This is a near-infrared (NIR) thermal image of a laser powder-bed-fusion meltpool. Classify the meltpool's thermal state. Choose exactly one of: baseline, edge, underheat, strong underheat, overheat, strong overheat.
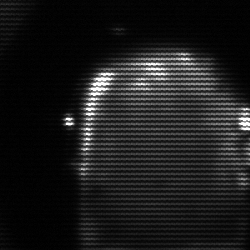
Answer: baseline